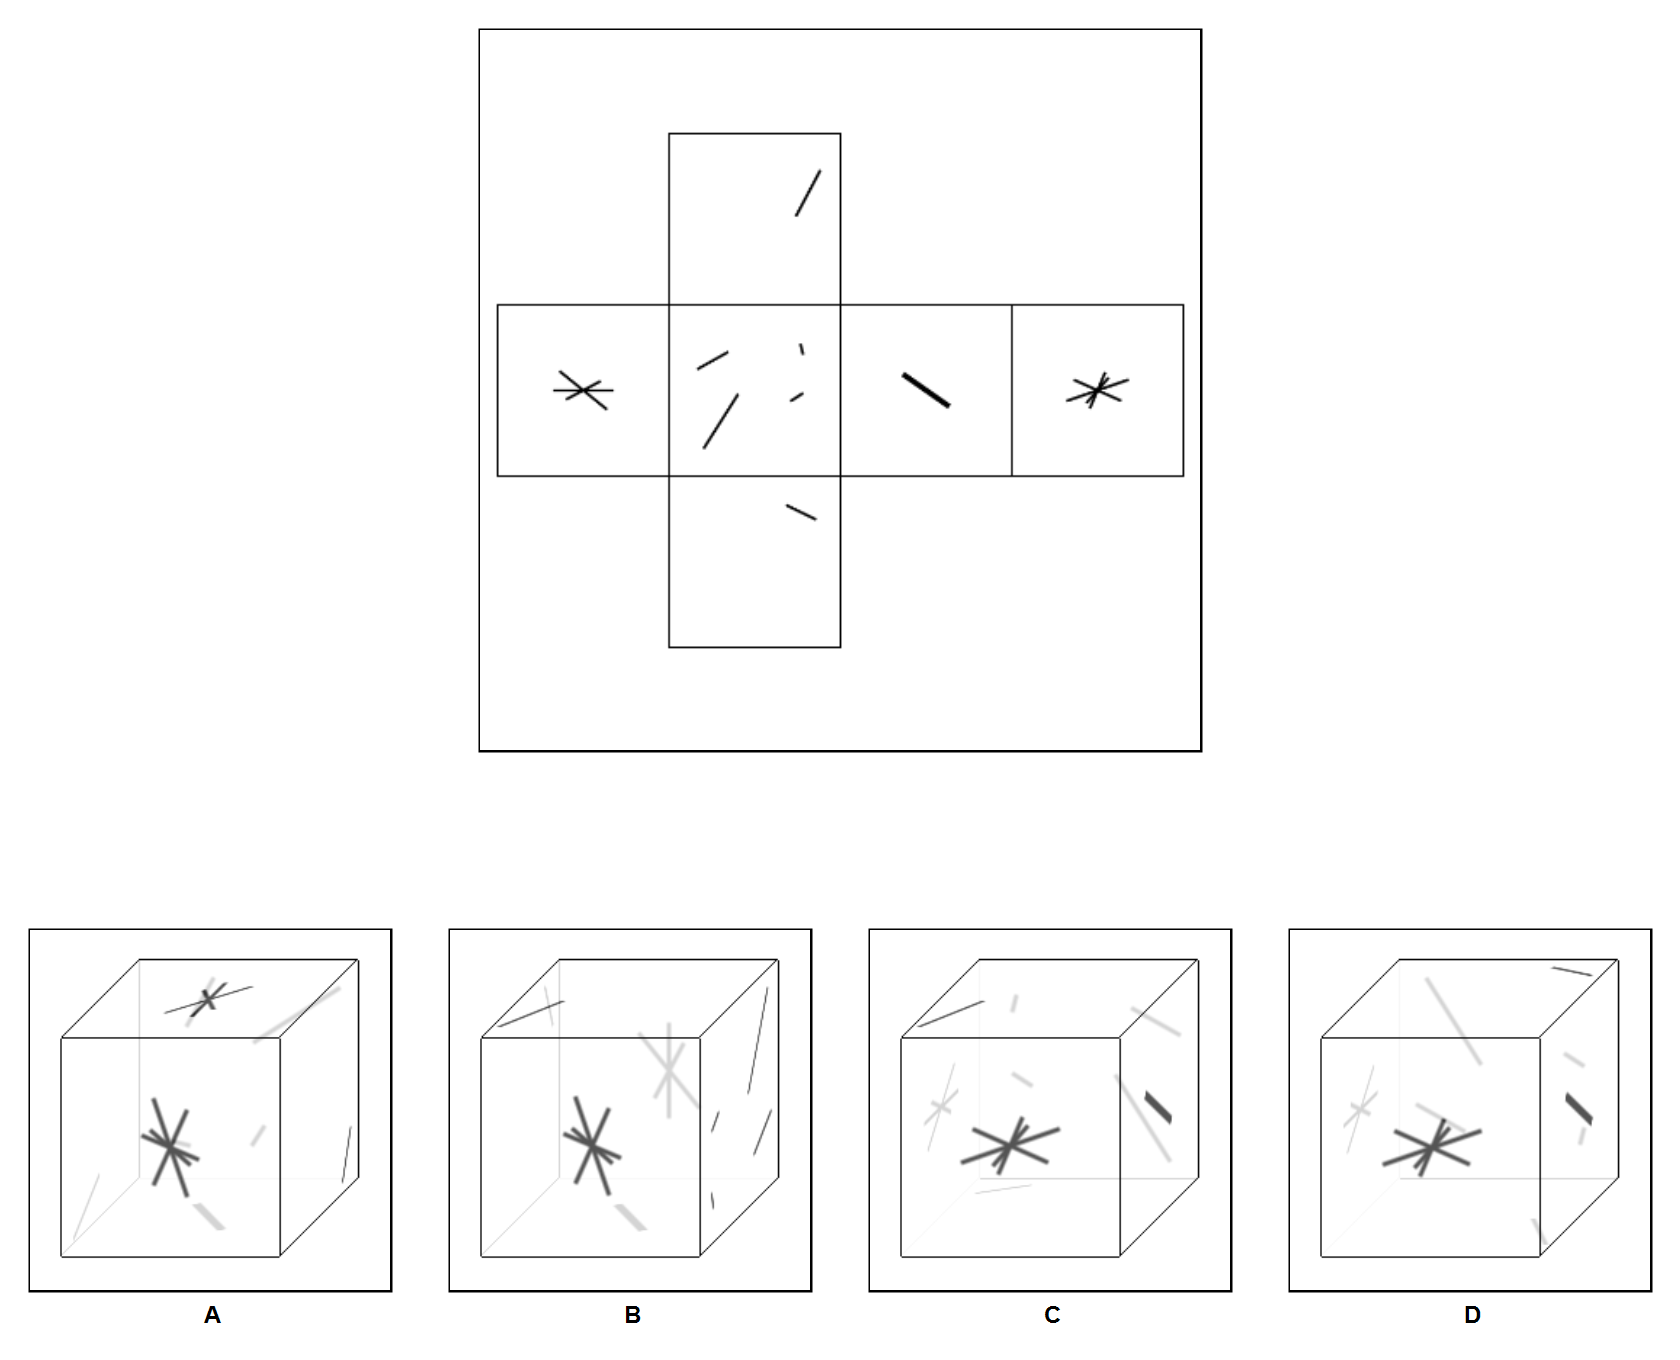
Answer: D